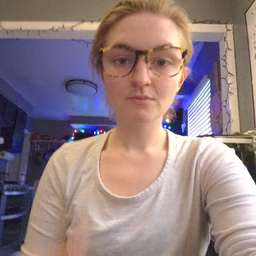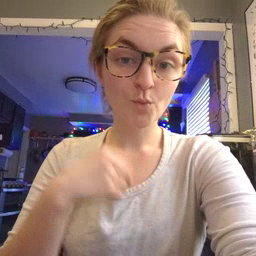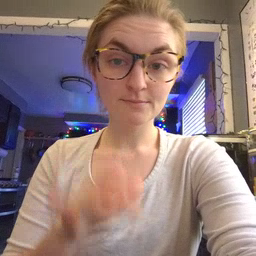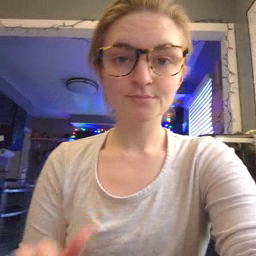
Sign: snow